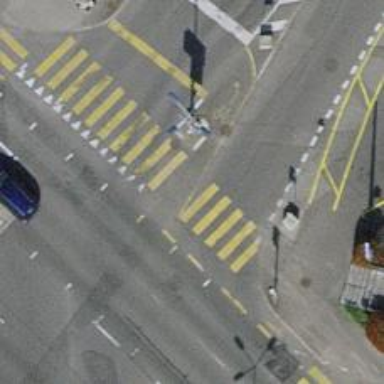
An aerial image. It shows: Marked zebra crossing with island in the middle.